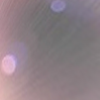
Label: sunburn